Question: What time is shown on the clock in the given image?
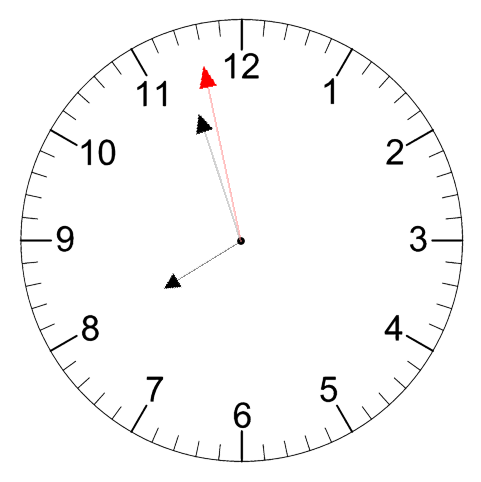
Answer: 07:56:58